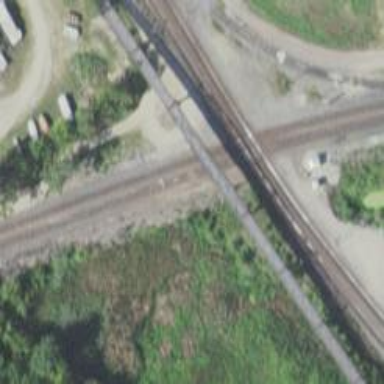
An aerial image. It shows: Railway crossing.